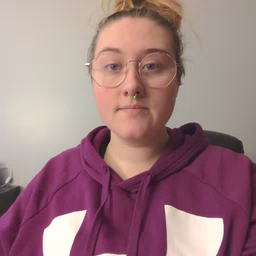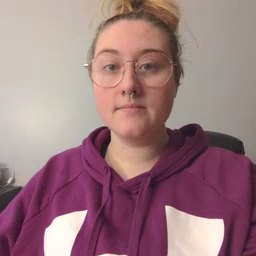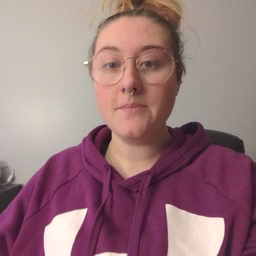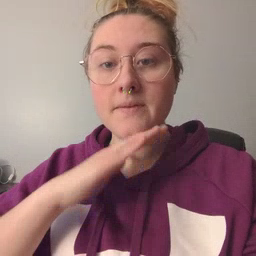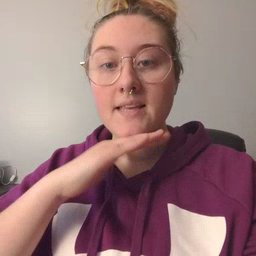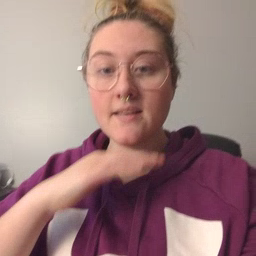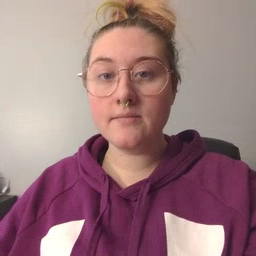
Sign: pig